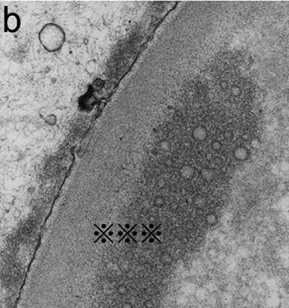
Electron microscopic findings. B: In higher magnification, EDDs with a high density consist of microbubbles or microcysts. ) (x 200,000).
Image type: pathology (h&e)